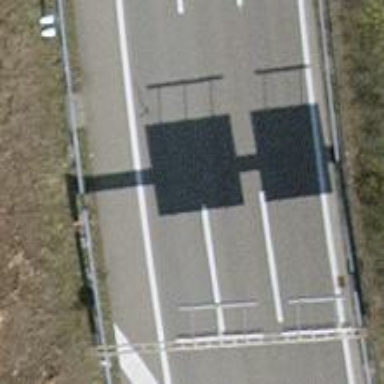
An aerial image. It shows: Asphalt motorway link.